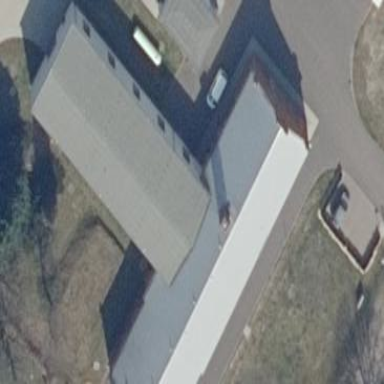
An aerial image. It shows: Service building.